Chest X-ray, PA view. Patient: 5 years old, sex F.
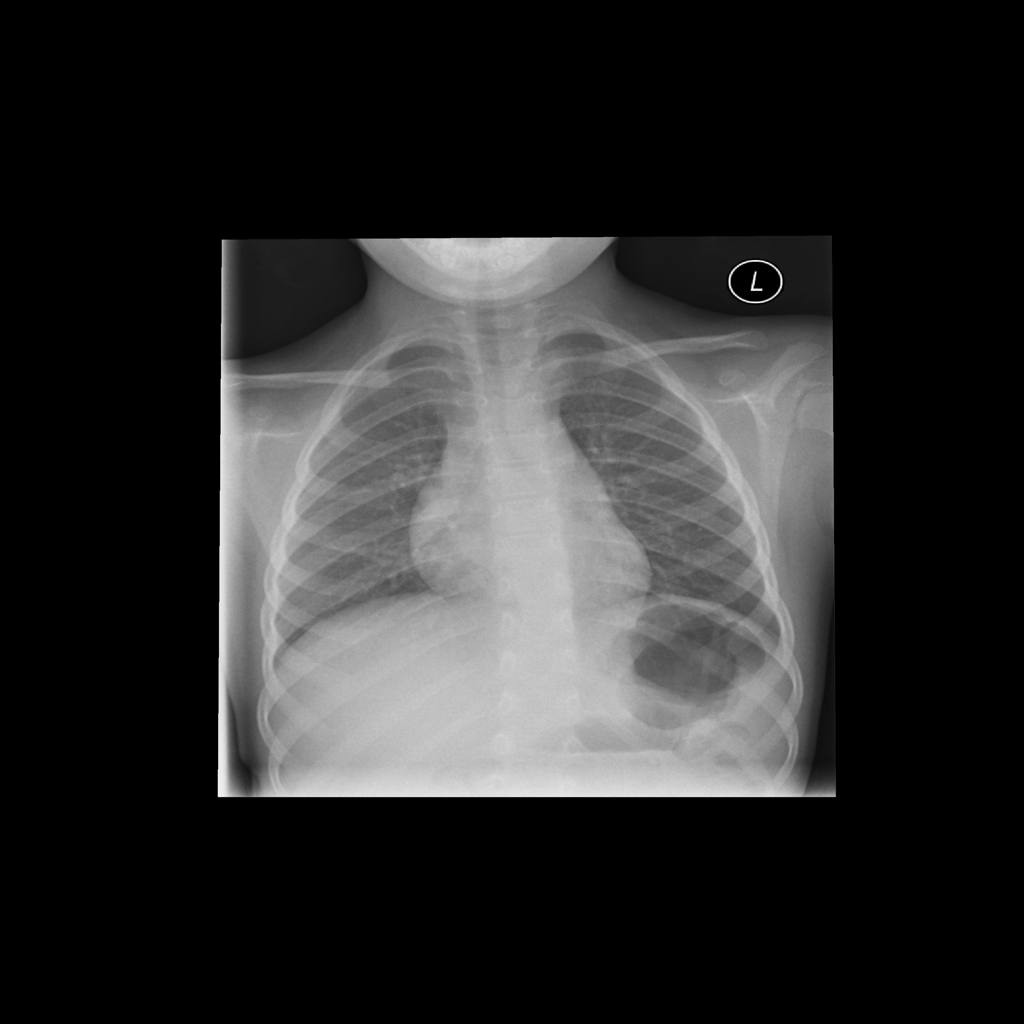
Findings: No Finding